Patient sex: F
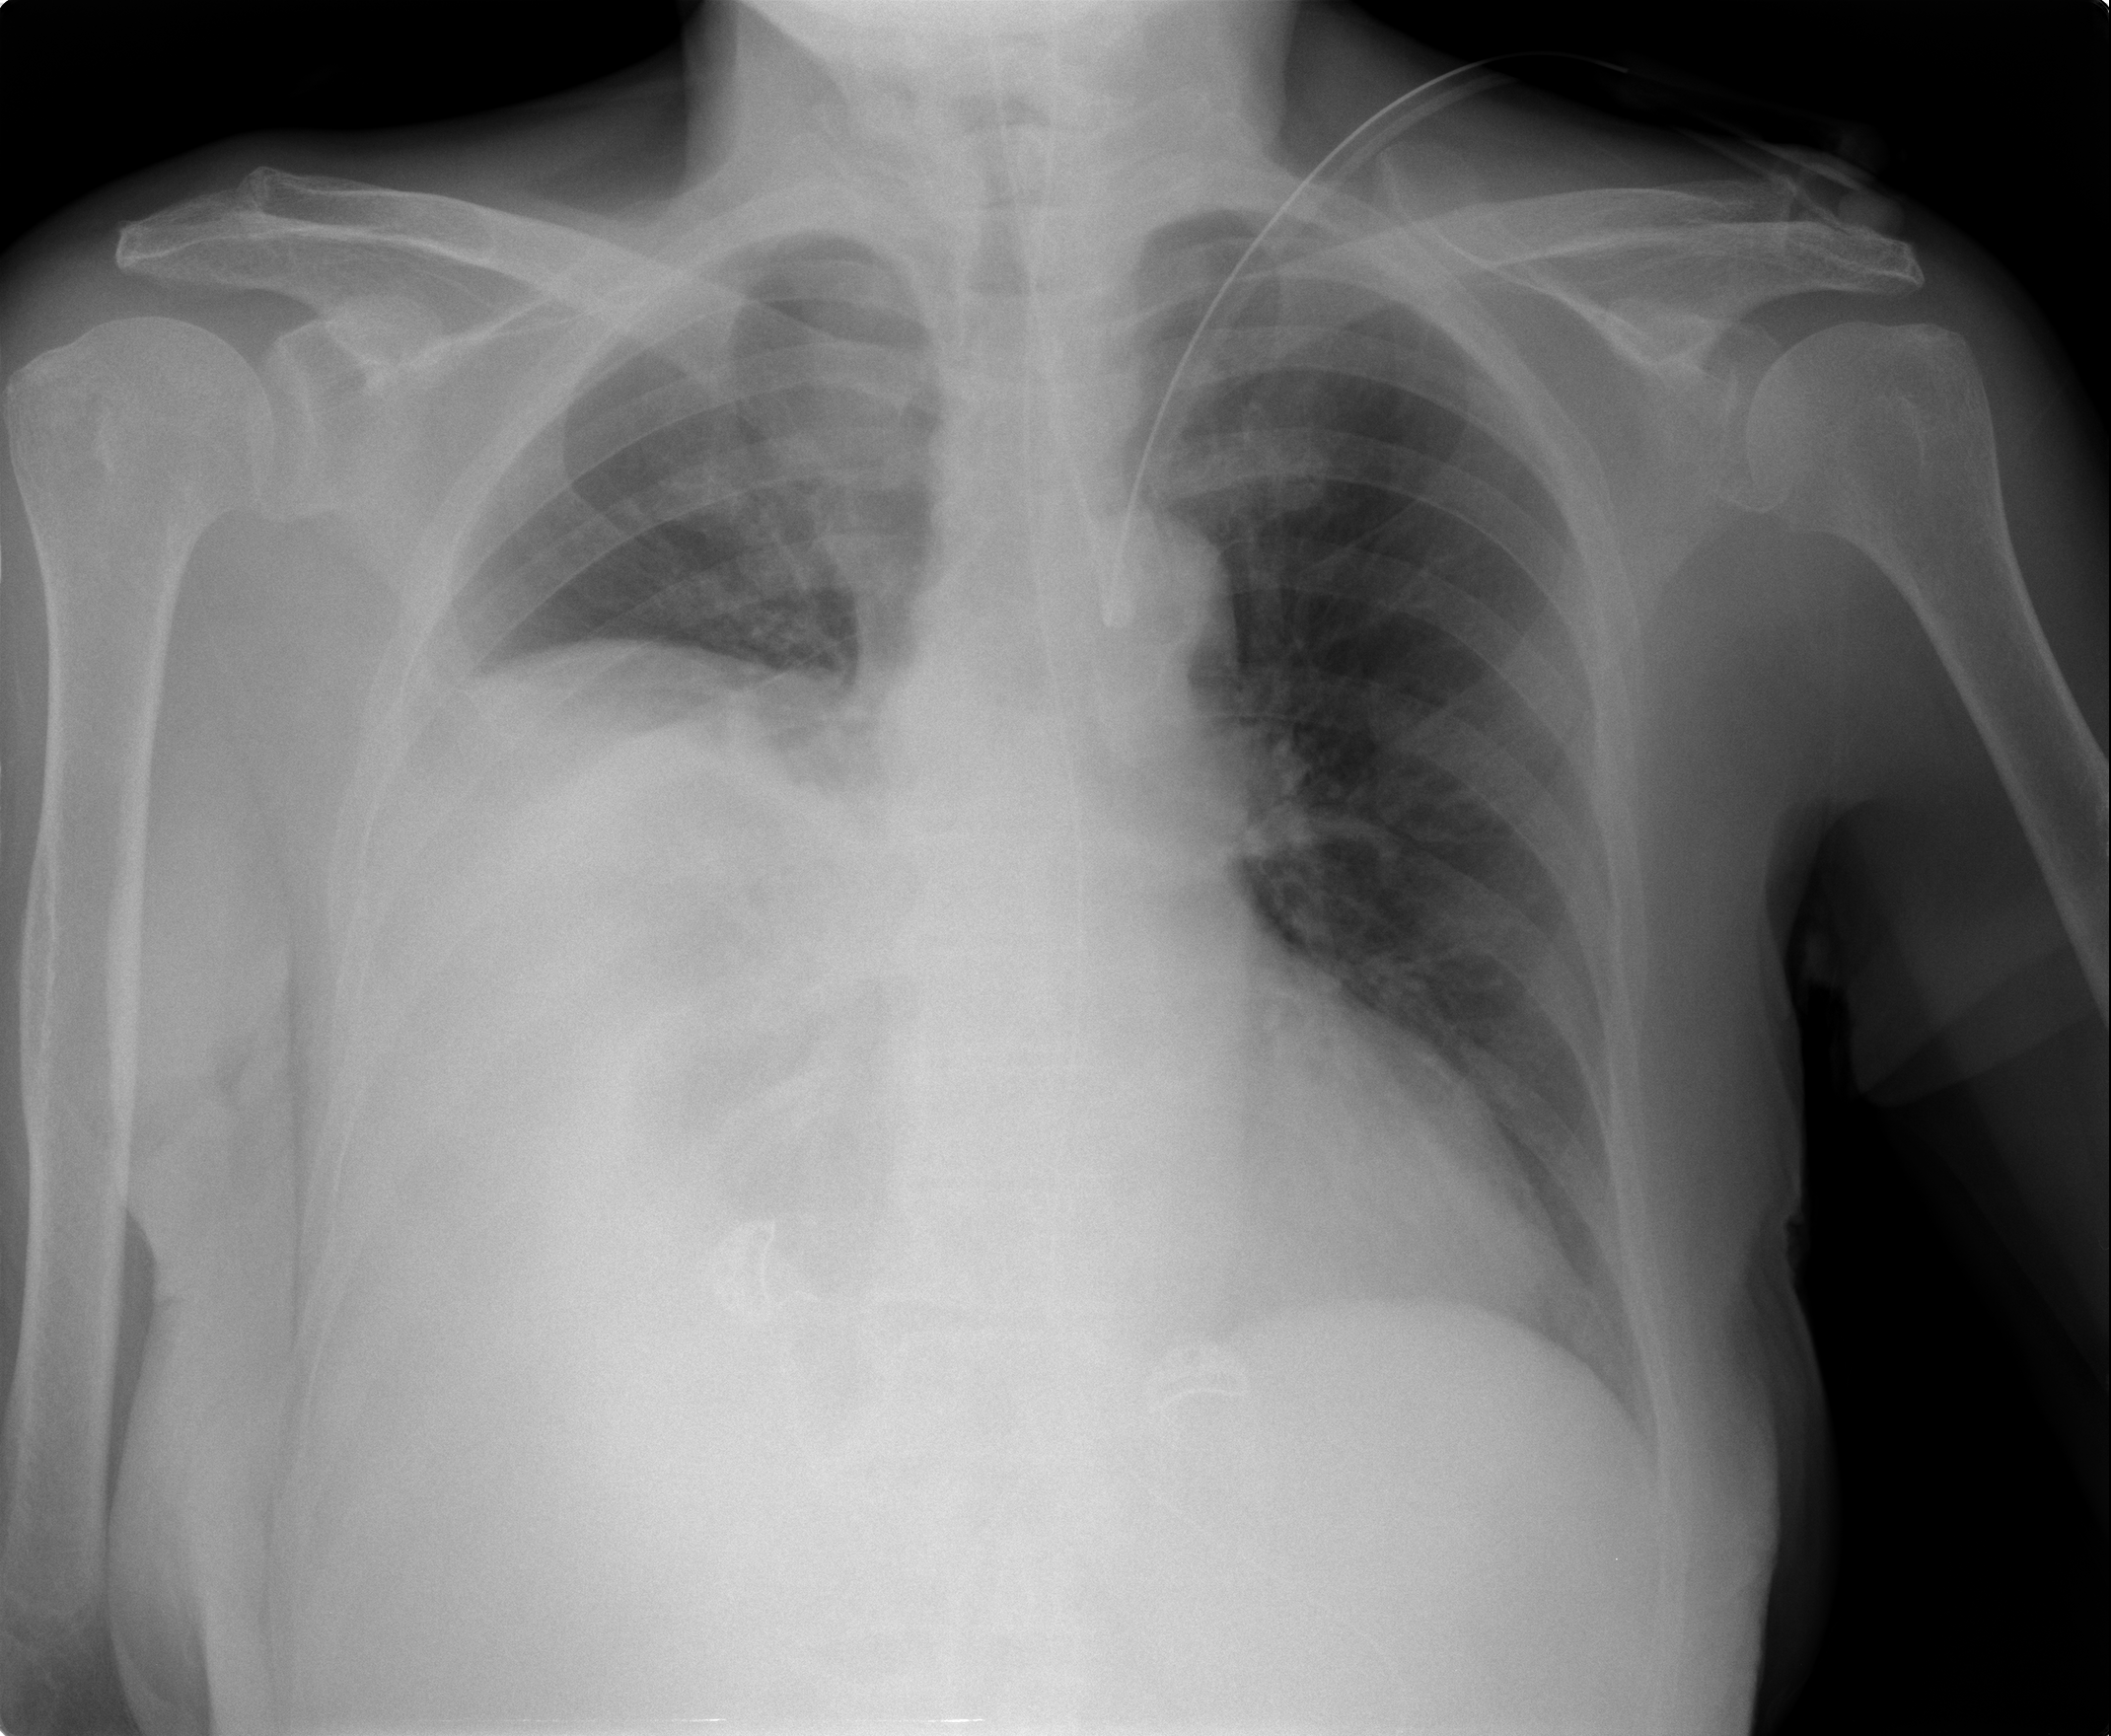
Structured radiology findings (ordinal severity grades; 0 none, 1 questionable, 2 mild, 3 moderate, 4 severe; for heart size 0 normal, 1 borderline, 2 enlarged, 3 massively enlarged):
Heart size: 0
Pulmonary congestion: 1
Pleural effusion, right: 0
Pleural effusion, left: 0
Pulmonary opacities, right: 0
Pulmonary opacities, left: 0
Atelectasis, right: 0
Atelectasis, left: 0